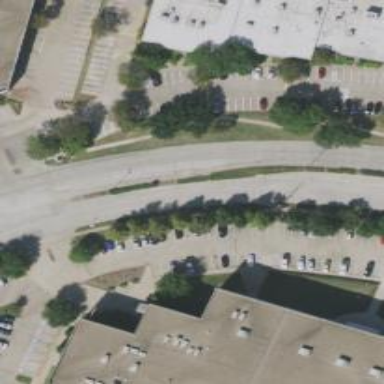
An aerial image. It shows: Secondary road with separate sidewalk.